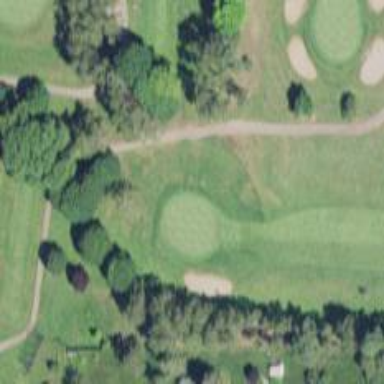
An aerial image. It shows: View of golf hole.